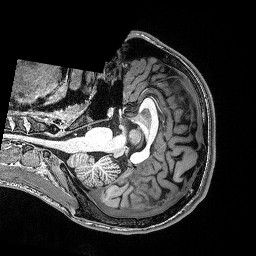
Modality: T1w
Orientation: axial